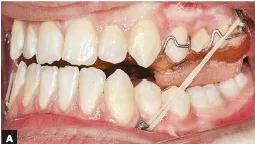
A) Intraoral photograph of plates and intermaxillary elastic.
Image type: medical_photograph (oral_photograph)